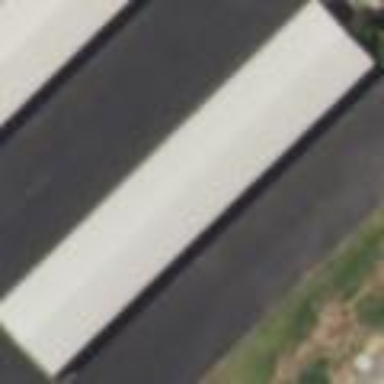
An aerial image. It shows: Hangar building located at airport.